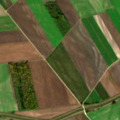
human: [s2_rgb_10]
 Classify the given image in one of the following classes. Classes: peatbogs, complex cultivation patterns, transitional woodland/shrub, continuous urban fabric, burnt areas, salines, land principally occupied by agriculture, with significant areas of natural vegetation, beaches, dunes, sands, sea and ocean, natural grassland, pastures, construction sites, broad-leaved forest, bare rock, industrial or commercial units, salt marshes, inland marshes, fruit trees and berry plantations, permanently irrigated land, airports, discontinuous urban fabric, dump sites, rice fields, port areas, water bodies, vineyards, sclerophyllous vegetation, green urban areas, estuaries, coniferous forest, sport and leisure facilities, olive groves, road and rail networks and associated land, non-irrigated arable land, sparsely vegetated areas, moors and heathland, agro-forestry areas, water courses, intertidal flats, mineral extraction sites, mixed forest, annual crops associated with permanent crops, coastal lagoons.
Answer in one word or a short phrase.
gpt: non-irrigated arable land